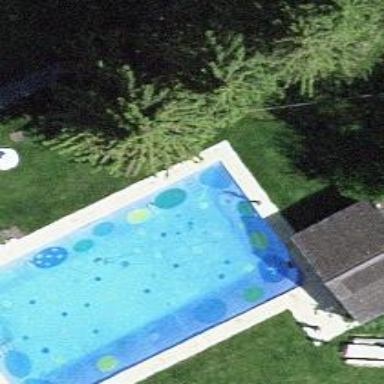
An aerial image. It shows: Swimming pool located in leisure land.